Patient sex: M
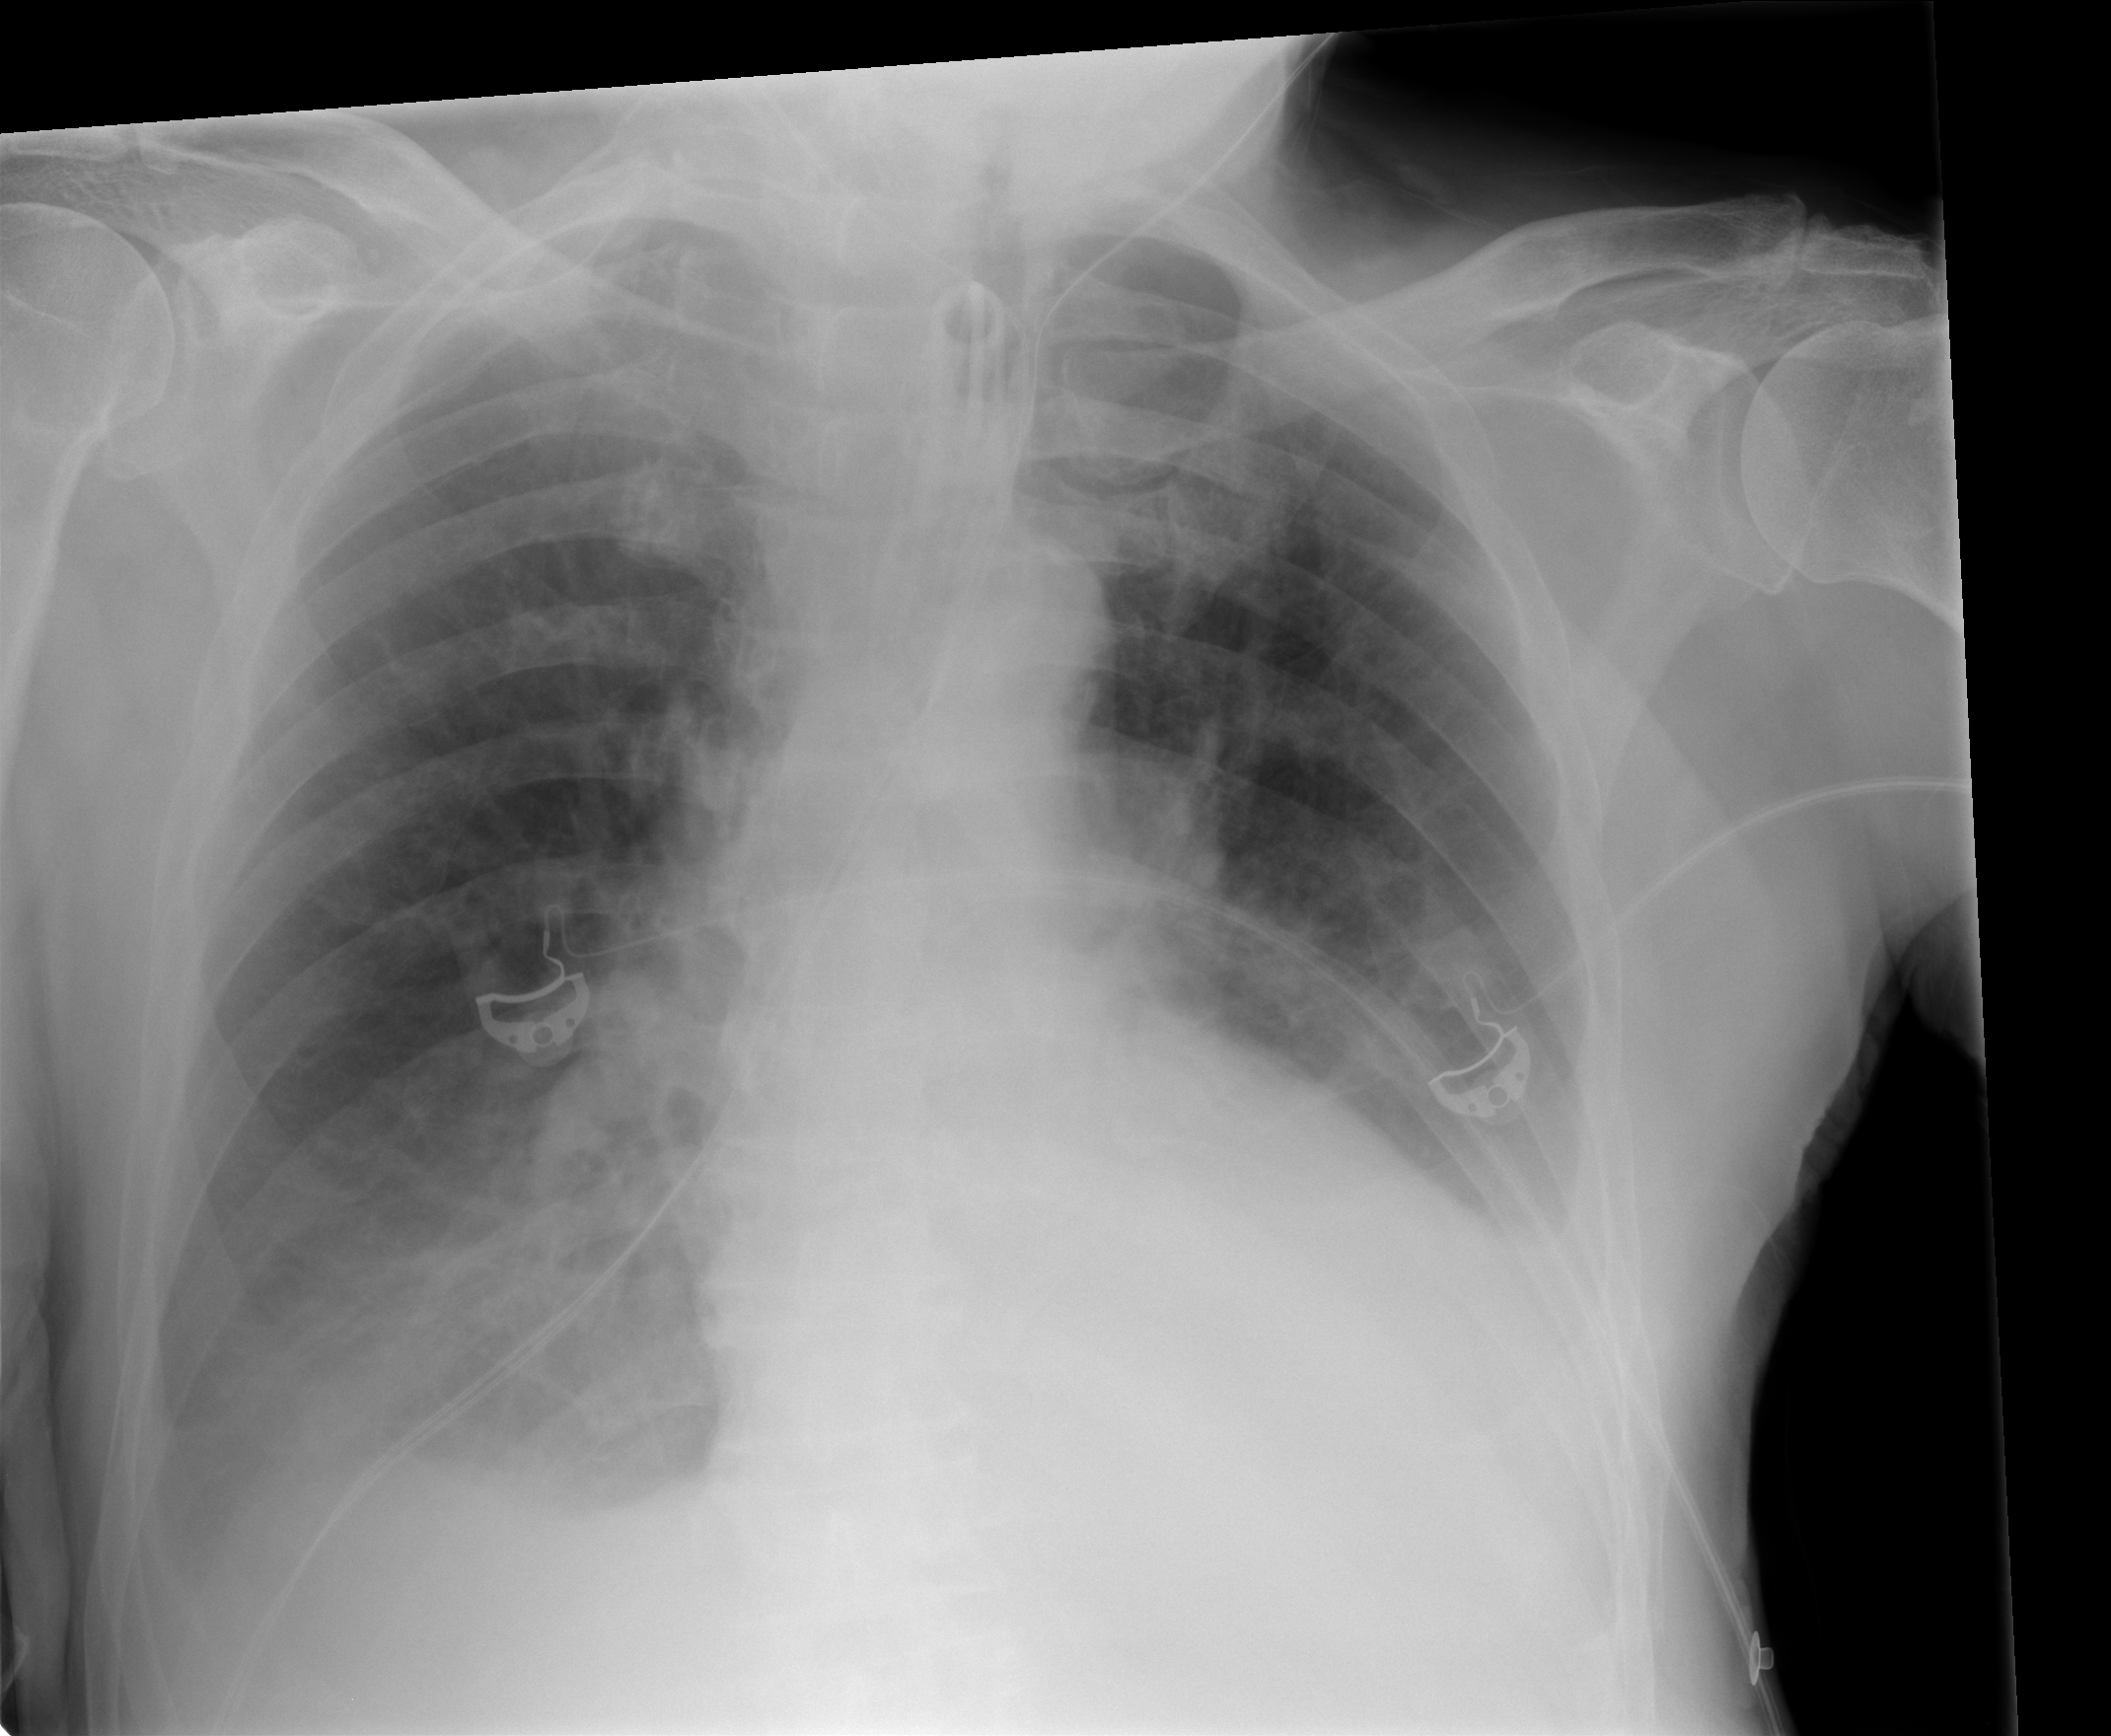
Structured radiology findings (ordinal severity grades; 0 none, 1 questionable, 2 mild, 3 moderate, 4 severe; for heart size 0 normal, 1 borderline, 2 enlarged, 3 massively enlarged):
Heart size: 2
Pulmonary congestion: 2
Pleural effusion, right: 1
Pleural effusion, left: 0
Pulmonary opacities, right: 2
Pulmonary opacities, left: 1
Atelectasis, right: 2
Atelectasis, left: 2